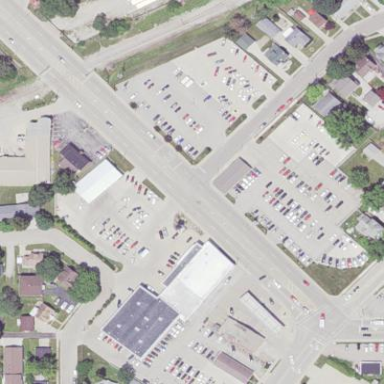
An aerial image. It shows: Shop that sells cars.